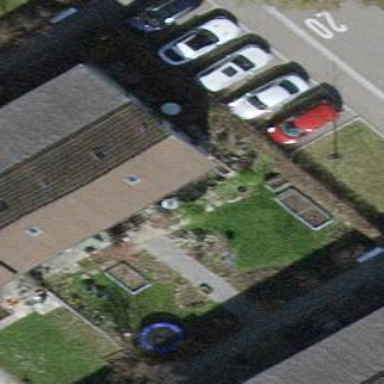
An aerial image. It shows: House with tiled roof.